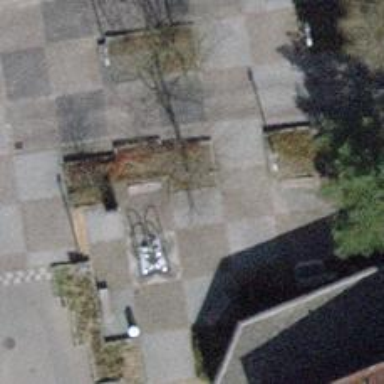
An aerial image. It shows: Fountain.